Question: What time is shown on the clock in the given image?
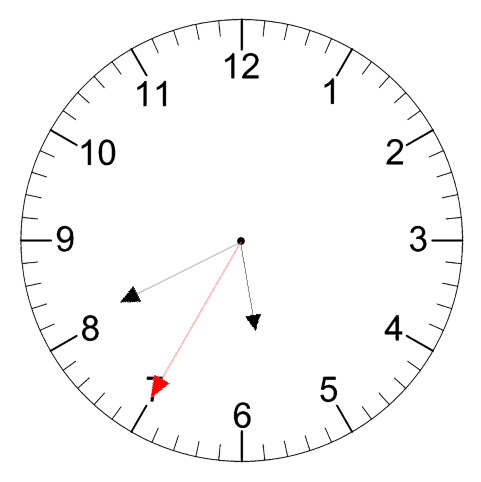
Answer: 05:40:35